Question: I have below result set(ignore the column names, modified to show in form of columns) which is generated using the query given
'''
Source RfrshCycleId SorceType CycleNmber CycleNme sltme RfrshCycleDetalId PublishTime
-------------------------------------------------------------------------
Mercury 1 Summary 1 Cycle1 3:00:00 NULL NULL
Mercury 2 Summary 3 Cycle3 6:00:00 1 4/21/15 4:32 AM
Mercury 3 Summary 5 Cycle5 10:00:00 NULL NULL
Mercury 4 Summary 2 Cycle2 15:00:00 NULL NULL
Mercury 5 Detail 1 Cycle1 8:00:00 NULL NULL
Mercury 6 Detail 2 Cycle2 23:00:00 NULL NULL
Mercury 7 Complete 1 Cycle1 3:00:00 2 4/18/15 1:42 AM
Mercury 8 Complete 3 Cycle3 6:00:00 NULL NULL
Mercury 9 Complete 2 Cycle2 15:00:00 NULL NULL
Mercury 10 Complete 4 Cycle4 18:00:00 NULL NULL
'''
The query used to get above resultset is :
'''
SELECT
RC.Source As Source, RC.RefreshCycleId As RefreshCycleId,
RC.SourceType As SourceType, RC.CycleNumber As CycleNumber,
RC.CycleName As CycleName, RC.slatime As slatime,
RCD.RefreshCycleDetailId As RefreshCycleDetailId,
RCD.PublishTime As PublishTime
FROM
RefreshCycles RC
FULL OUTER JOIN
RefreshCycleDetails RCD ON RC.RefreshCycleId = RCD.RefreshCycleID
WHERE
RC.Source = 'Mercury'
'''
I want to get the result set as following

I tried unpivoting and then pivoting the resultset, but being new to pivot/unpivot, could not get the correct result. Kindly help.
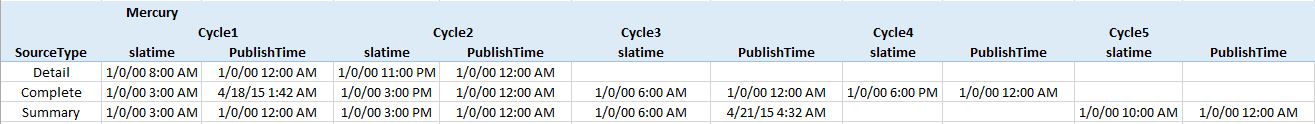
Answer: You can't do this with SQL Server, and for good reason. This is a classic example of the distinction between data storage and data presentation. Your initial reaction to keep your data in normalised form is correct. You should investigate creating a linked server to an excel document to create a matrix report, or of course there is SSRS, which is a bit more involved and requires more work to set up.